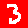
Digit: 3